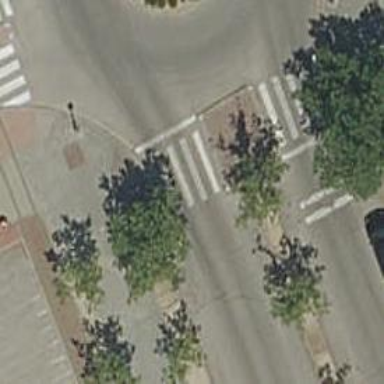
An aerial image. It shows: Uncontrolled zebra crossing on the road.